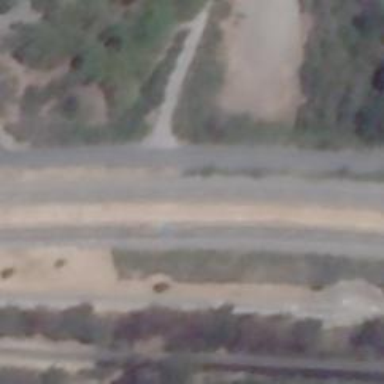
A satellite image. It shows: View of motorway.